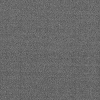
Atmospheric dust classification: dusty